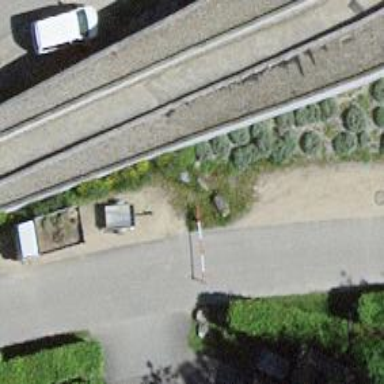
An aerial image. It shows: Lift gate barrier.